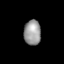
Tissue: skin
Cell type: Epithelial cells
Senescence score: 0.695
Nuclear area (px): 414
Mean DAPI intensity: 153.778